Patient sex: M
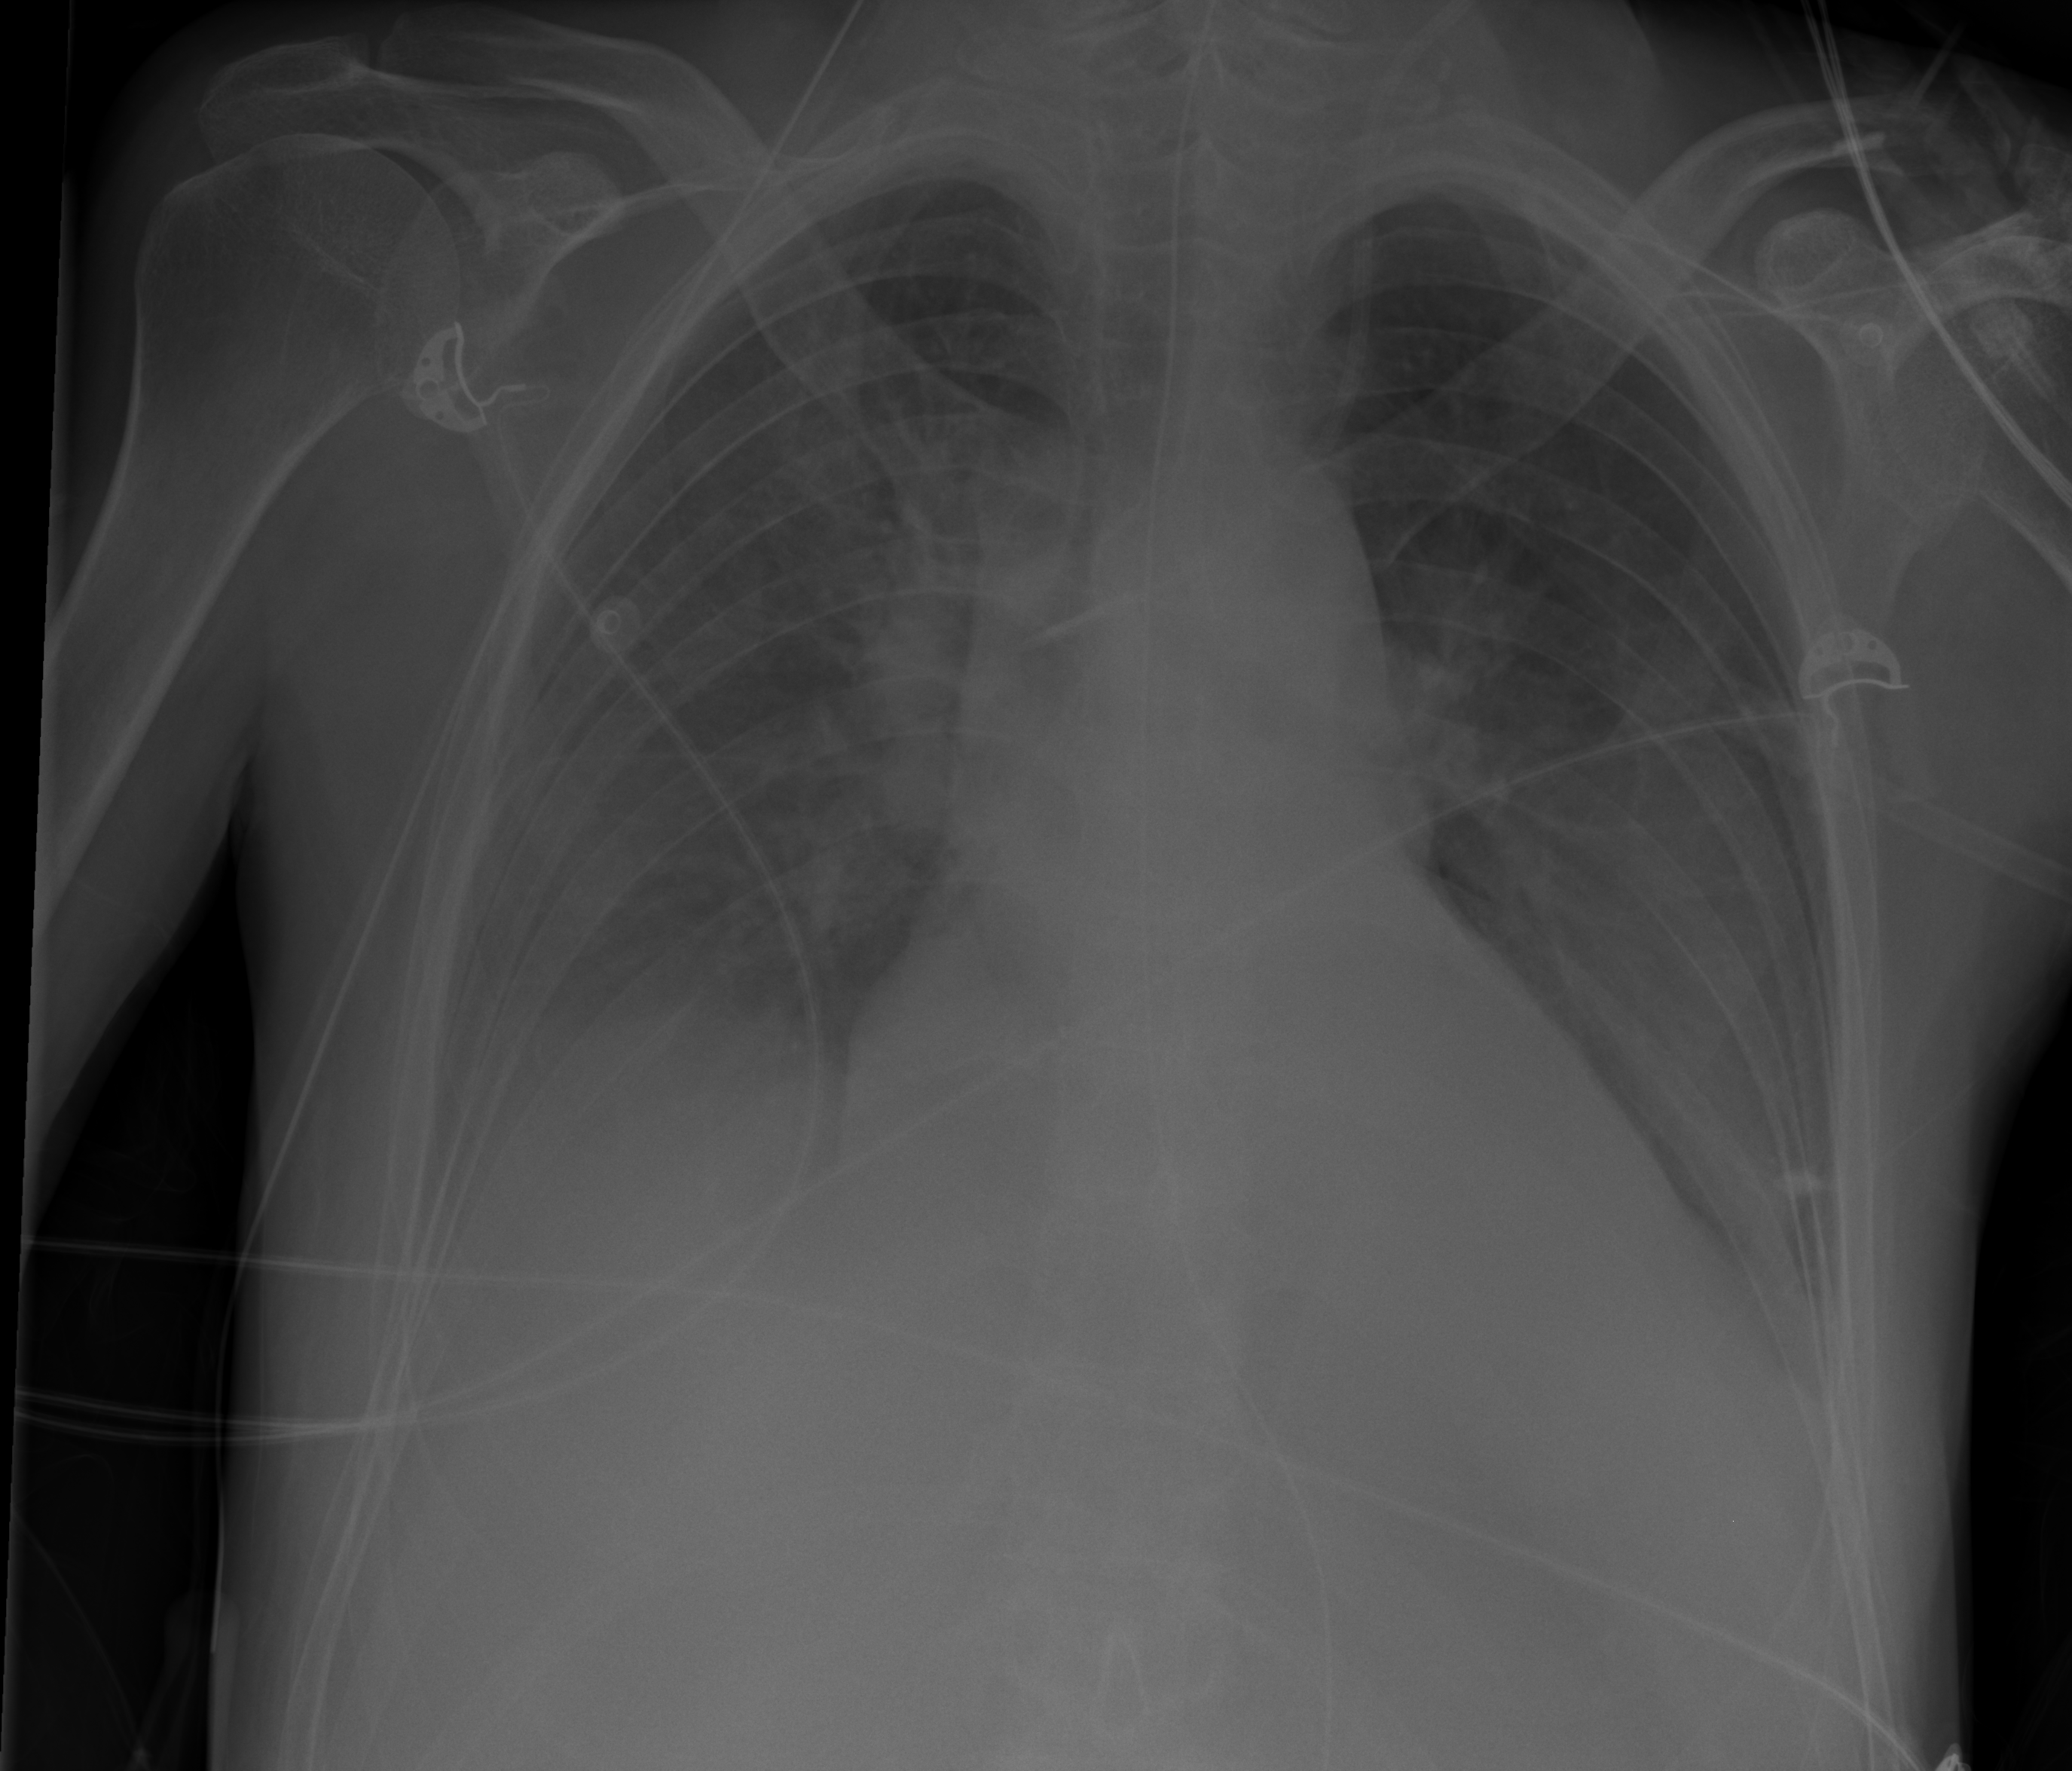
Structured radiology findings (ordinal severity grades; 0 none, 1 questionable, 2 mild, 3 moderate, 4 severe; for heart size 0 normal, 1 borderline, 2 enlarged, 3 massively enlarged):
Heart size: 2
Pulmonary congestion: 2
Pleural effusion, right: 2
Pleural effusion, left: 2
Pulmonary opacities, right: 2
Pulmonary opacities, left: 2
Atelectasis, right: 2
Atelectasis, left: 2